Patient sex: F
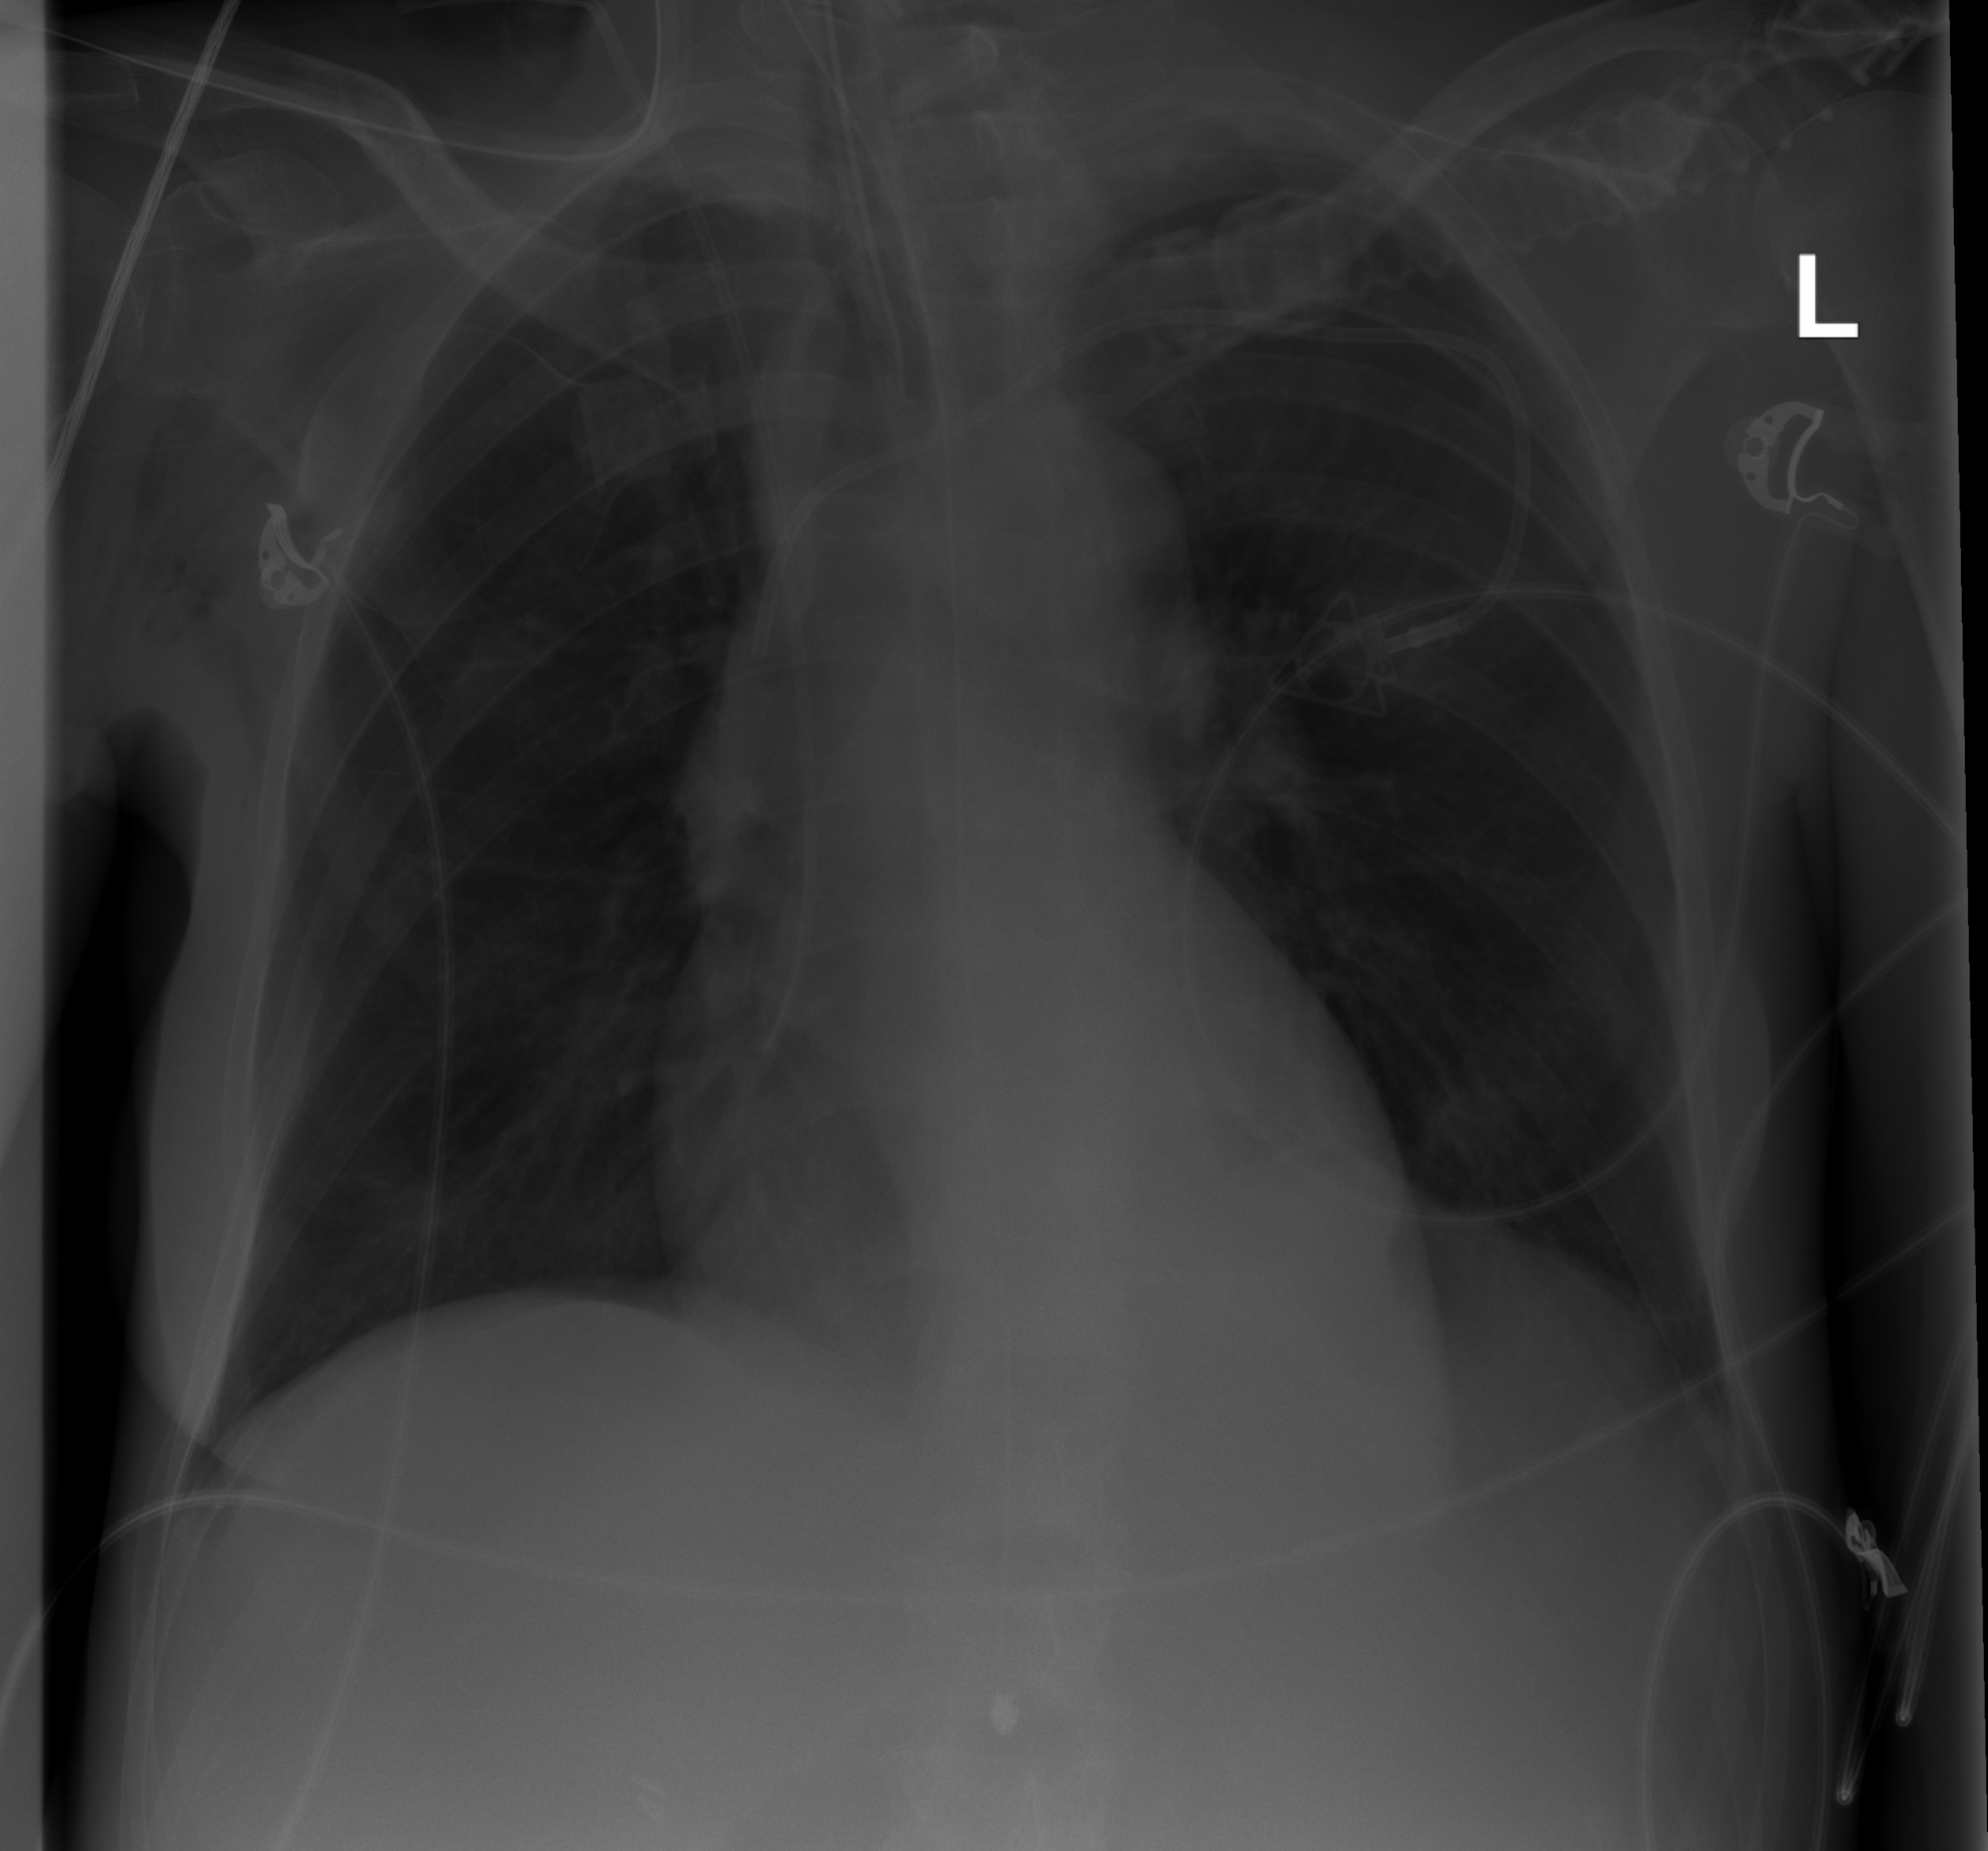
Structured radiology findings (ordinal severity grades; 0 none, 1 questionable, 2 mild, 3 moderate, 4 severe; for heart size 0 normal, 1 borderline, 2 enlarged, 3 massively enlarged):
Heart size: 0
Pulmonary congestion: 0
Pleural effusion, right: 0
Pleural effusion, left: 1
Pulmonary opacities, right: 0
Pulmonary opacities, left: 0
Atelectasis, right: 2
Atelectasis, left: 2